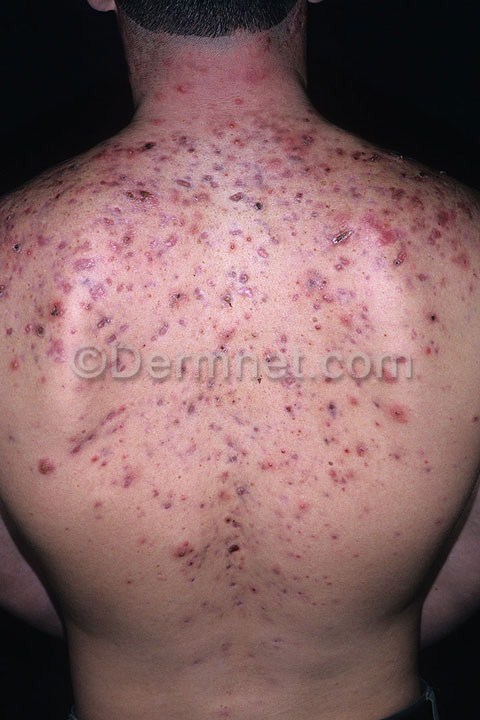
Disease: Acne and Rosacea Photos